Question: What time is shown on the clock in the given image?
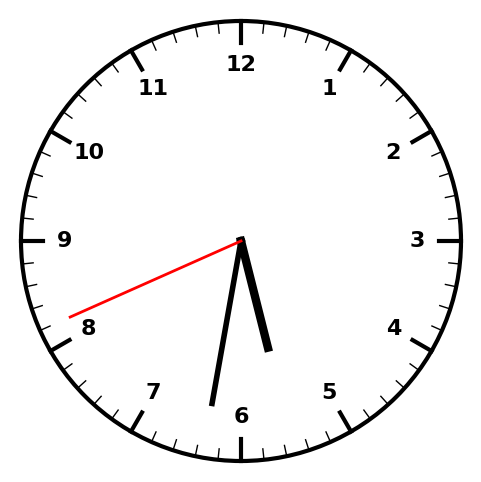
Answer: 05:31:41